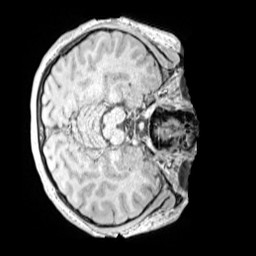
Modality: MP2RAGE
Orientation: axial
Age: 12
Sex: female
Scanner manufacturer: siemens
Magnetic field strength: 3 T
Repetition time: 4 s
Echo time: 0.00299 s